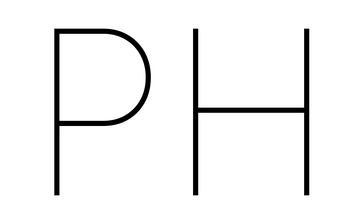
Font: Inter_Thin